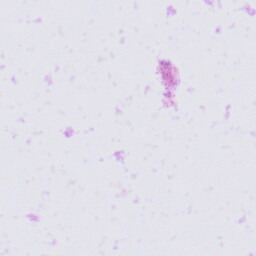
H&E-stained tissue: Prostate